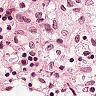
Metastatic tissue present: no